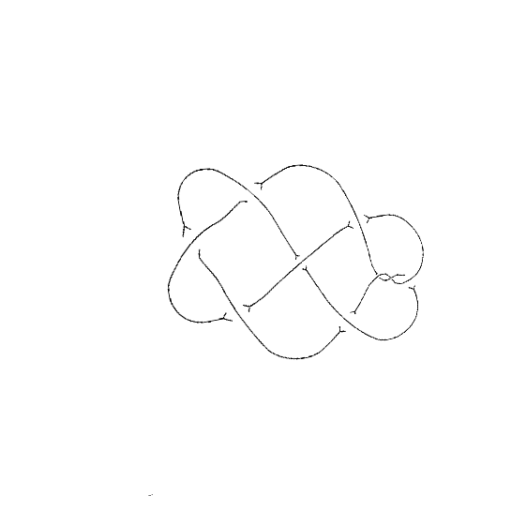
Crossing number: 9